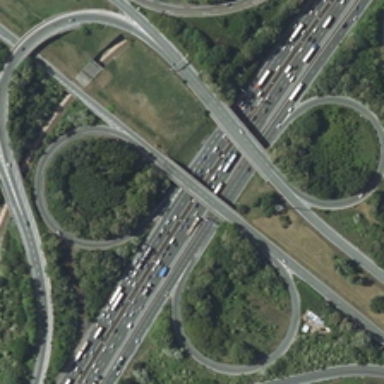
Many trees are planted on both sides of the road .